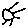
Label: sun